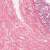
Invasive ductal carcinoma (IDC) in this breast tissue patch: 0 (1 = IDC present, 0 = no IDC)